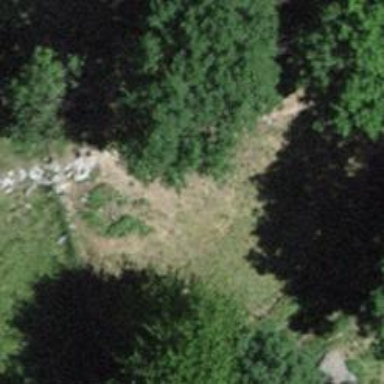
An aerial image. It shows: Path on the ground.